Field crop: maize
Growth stage: 1
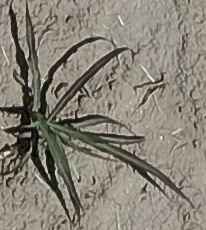
Species: sorghum